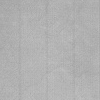
Atmospheric dust classification: dusty